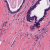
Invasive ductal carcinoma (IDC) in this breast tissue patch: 1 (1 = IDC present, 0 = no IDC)